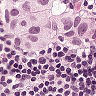
Metastatic tissue present: yes